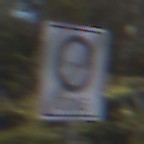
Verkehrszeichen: EndeUmweltzone
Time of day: MorningAfternoon
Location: Outdoor (Nature)
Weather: Clear
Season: Winter
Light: Natural